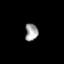
Tissue: prostate
Cell type: Myeloid cells
Senescence score: 0.7017
Nuclear area (px): 214
Mean DAPI intensity: 161.131